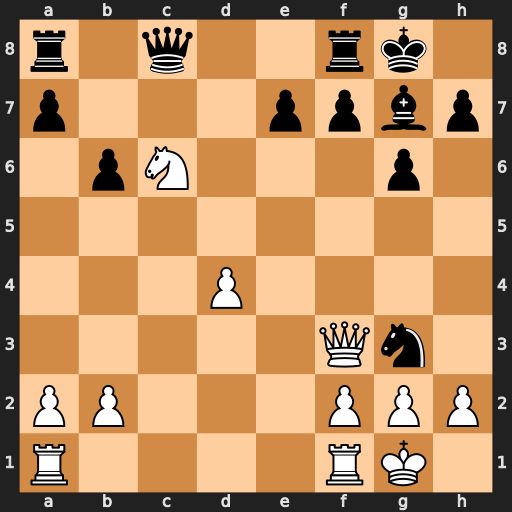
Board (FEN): r1q2rk1/p3ppbp/1pN3p1/8/3P4/5Qn1/PP3PPP/R4RK1
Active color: w
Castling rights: -
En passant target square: -
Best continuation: Nxe7+ Kh8 Nxc8